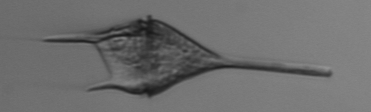
Label: Tripos_lineatus